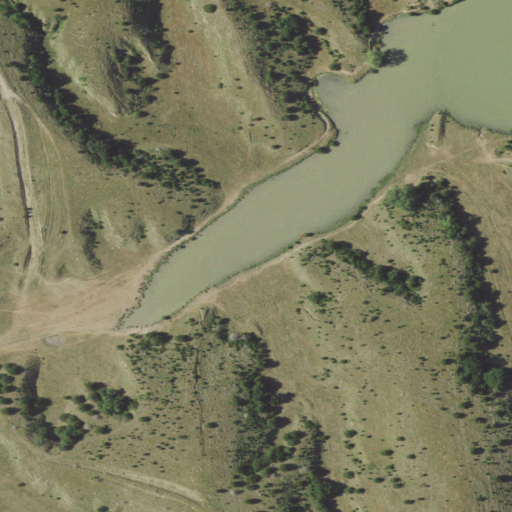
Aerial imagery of valley in Nebraska named Midway Canyon containing grassland, open water, open development, and low intensity development